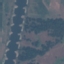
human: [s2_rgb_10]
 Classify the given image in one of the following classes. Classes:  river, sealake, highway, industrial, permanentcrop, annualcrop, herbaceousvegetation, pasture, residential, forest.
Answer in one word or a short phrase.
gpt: River